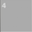
Piece: xx